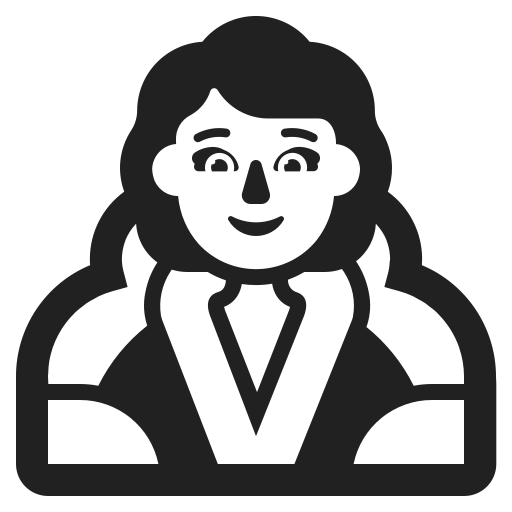
woman in steamy room high contrast default